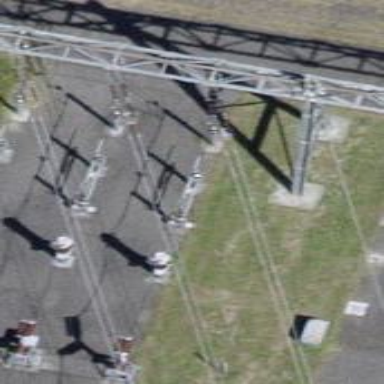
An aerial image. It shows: Insulator used in power systems.